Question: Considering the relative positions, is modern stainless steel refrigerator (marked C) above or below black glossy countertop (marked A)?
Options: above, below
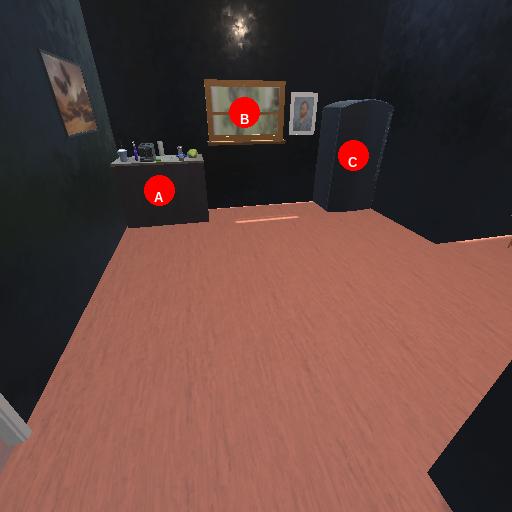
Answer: above